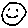
Label: smiley face